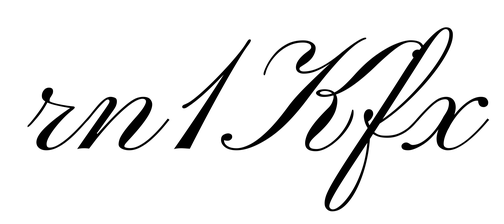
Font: PinyonScript-Regular